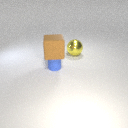
large brown rubber cube above small blue rubber cylinder